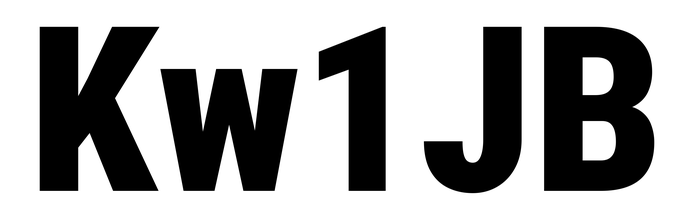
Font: Roboto_Condensed_Black